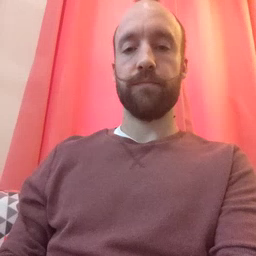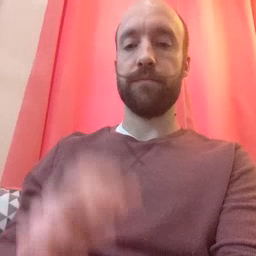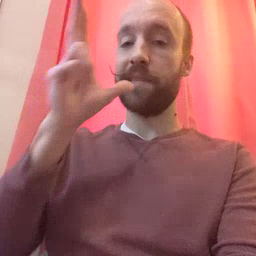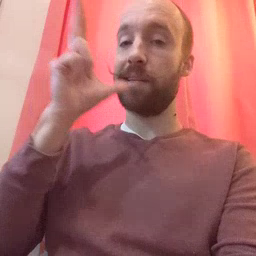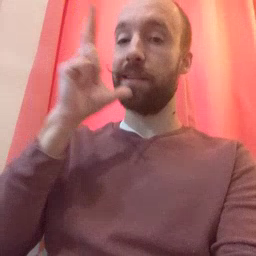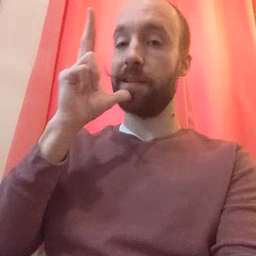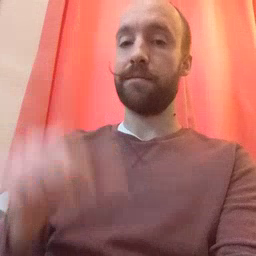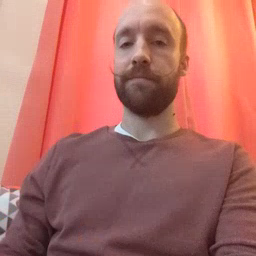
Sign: hen